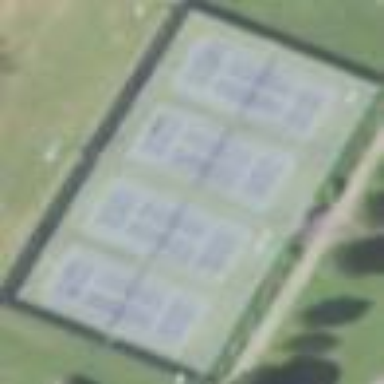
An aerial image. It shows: Paved tennis pitch for leisure sports.